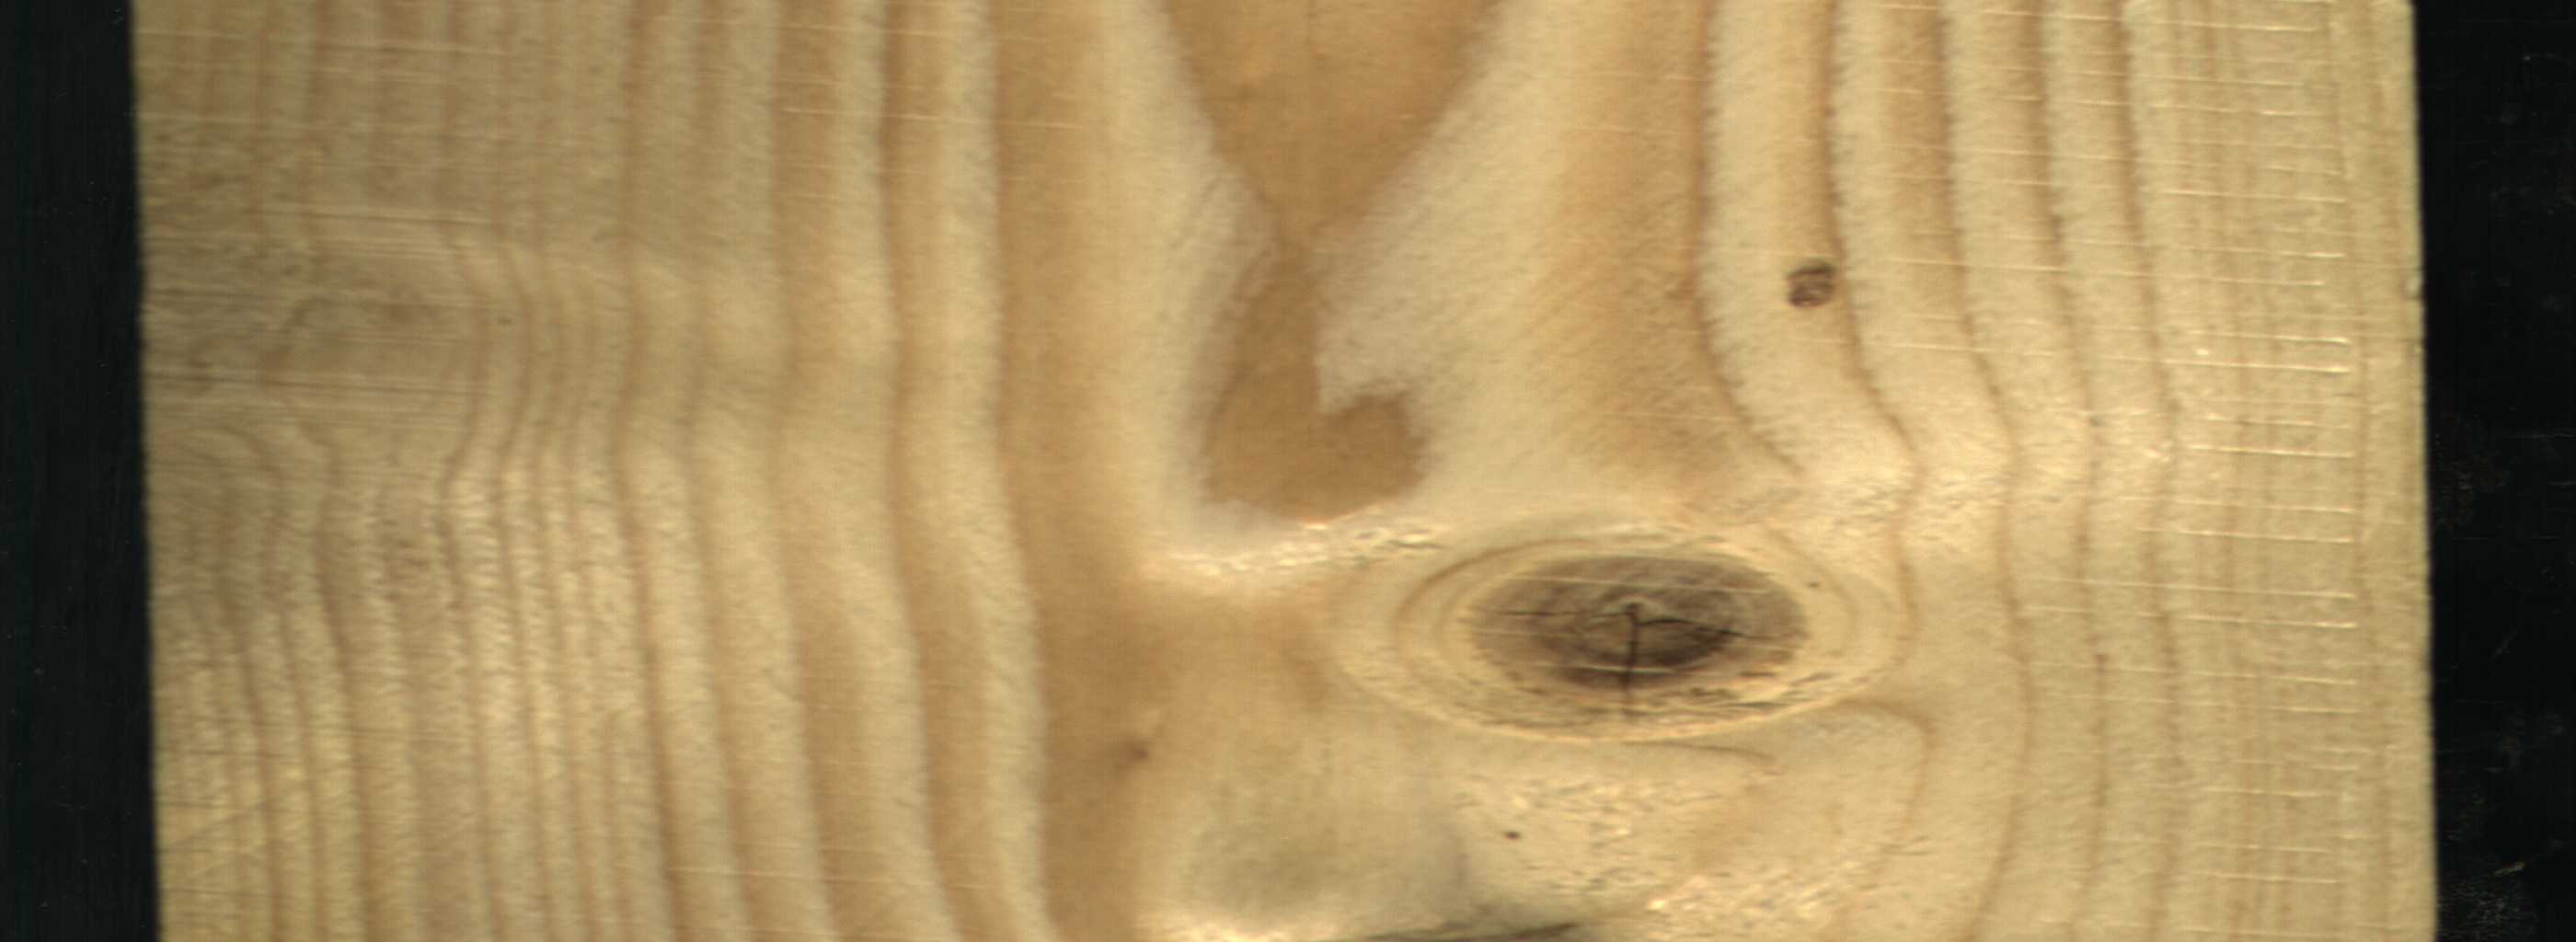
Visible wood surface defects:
resin
knot_with_crack
Live_Knot